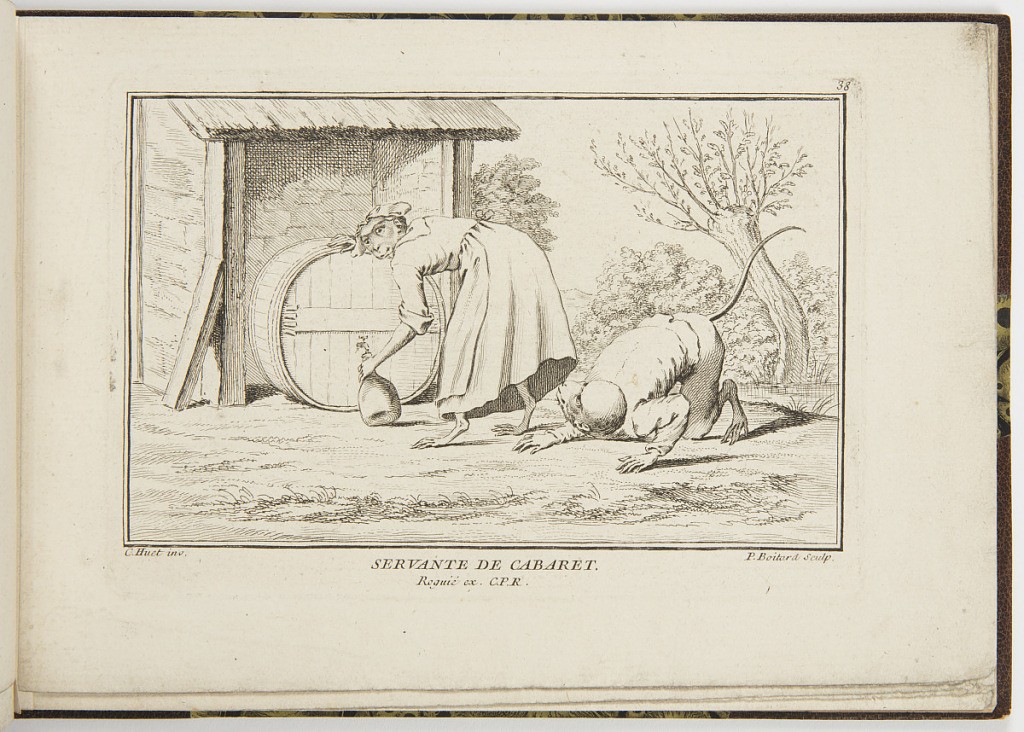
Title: SERVANTE DE CABARET
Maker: Christophe Huet, French, 1695 – 1759
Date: mid- 18th century
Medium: Etching and engraving on laid paper
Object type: Print
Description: A plate from a series of singerie scenes after Huet. A female monkey dressed in in a dress leans over filling a bottle from a tap in a round barrel, outside a building within a landscape. She looks back towards a male monkey who is crouched on the ground, looking up her dress. The plate is titled, signed, and numbered.